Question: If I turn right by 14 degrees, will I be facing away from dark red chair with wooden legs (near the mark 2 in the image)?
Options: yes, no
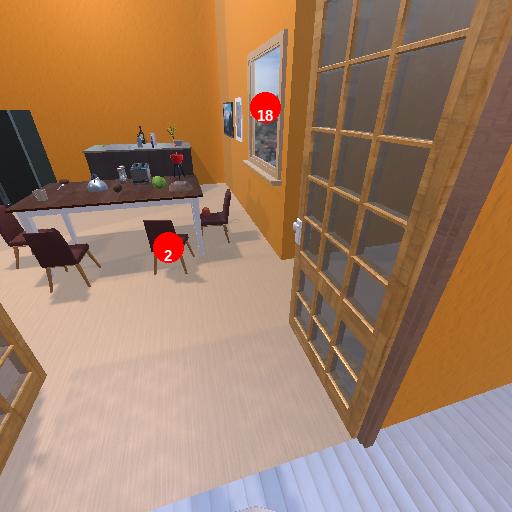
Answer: yes